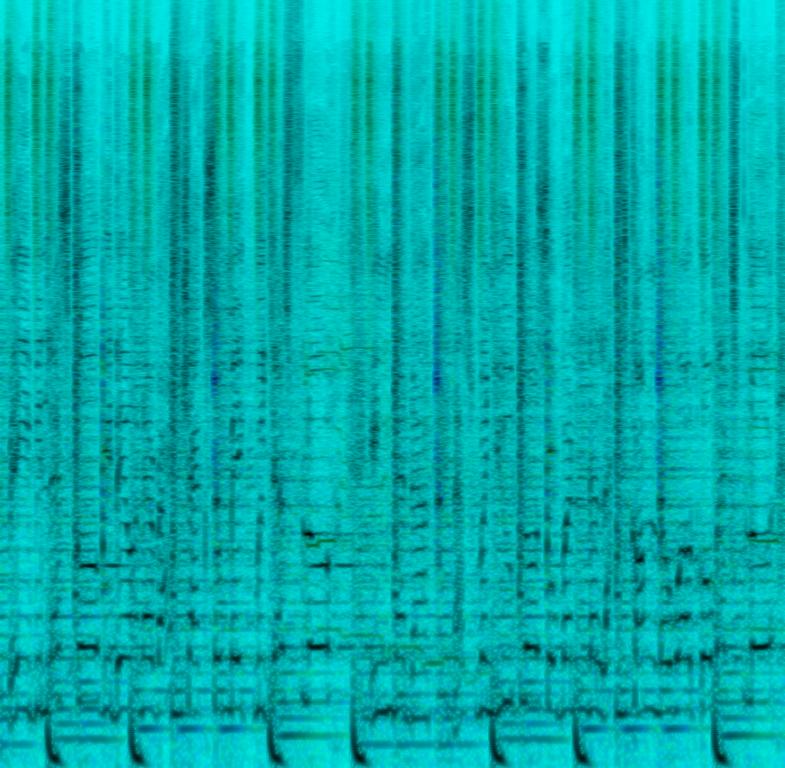
A male singer sings this hip hop dance song. The tempo is medium tempo with a groovy bass line, keyboard harmony and  reggae inspired drumming rhythm. The song is story telling and romantic in nature.